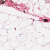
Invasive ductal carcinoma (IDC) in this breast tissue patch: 0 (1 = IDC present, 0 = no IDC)